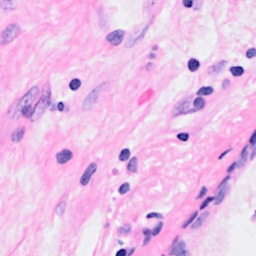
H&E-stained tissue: Breast